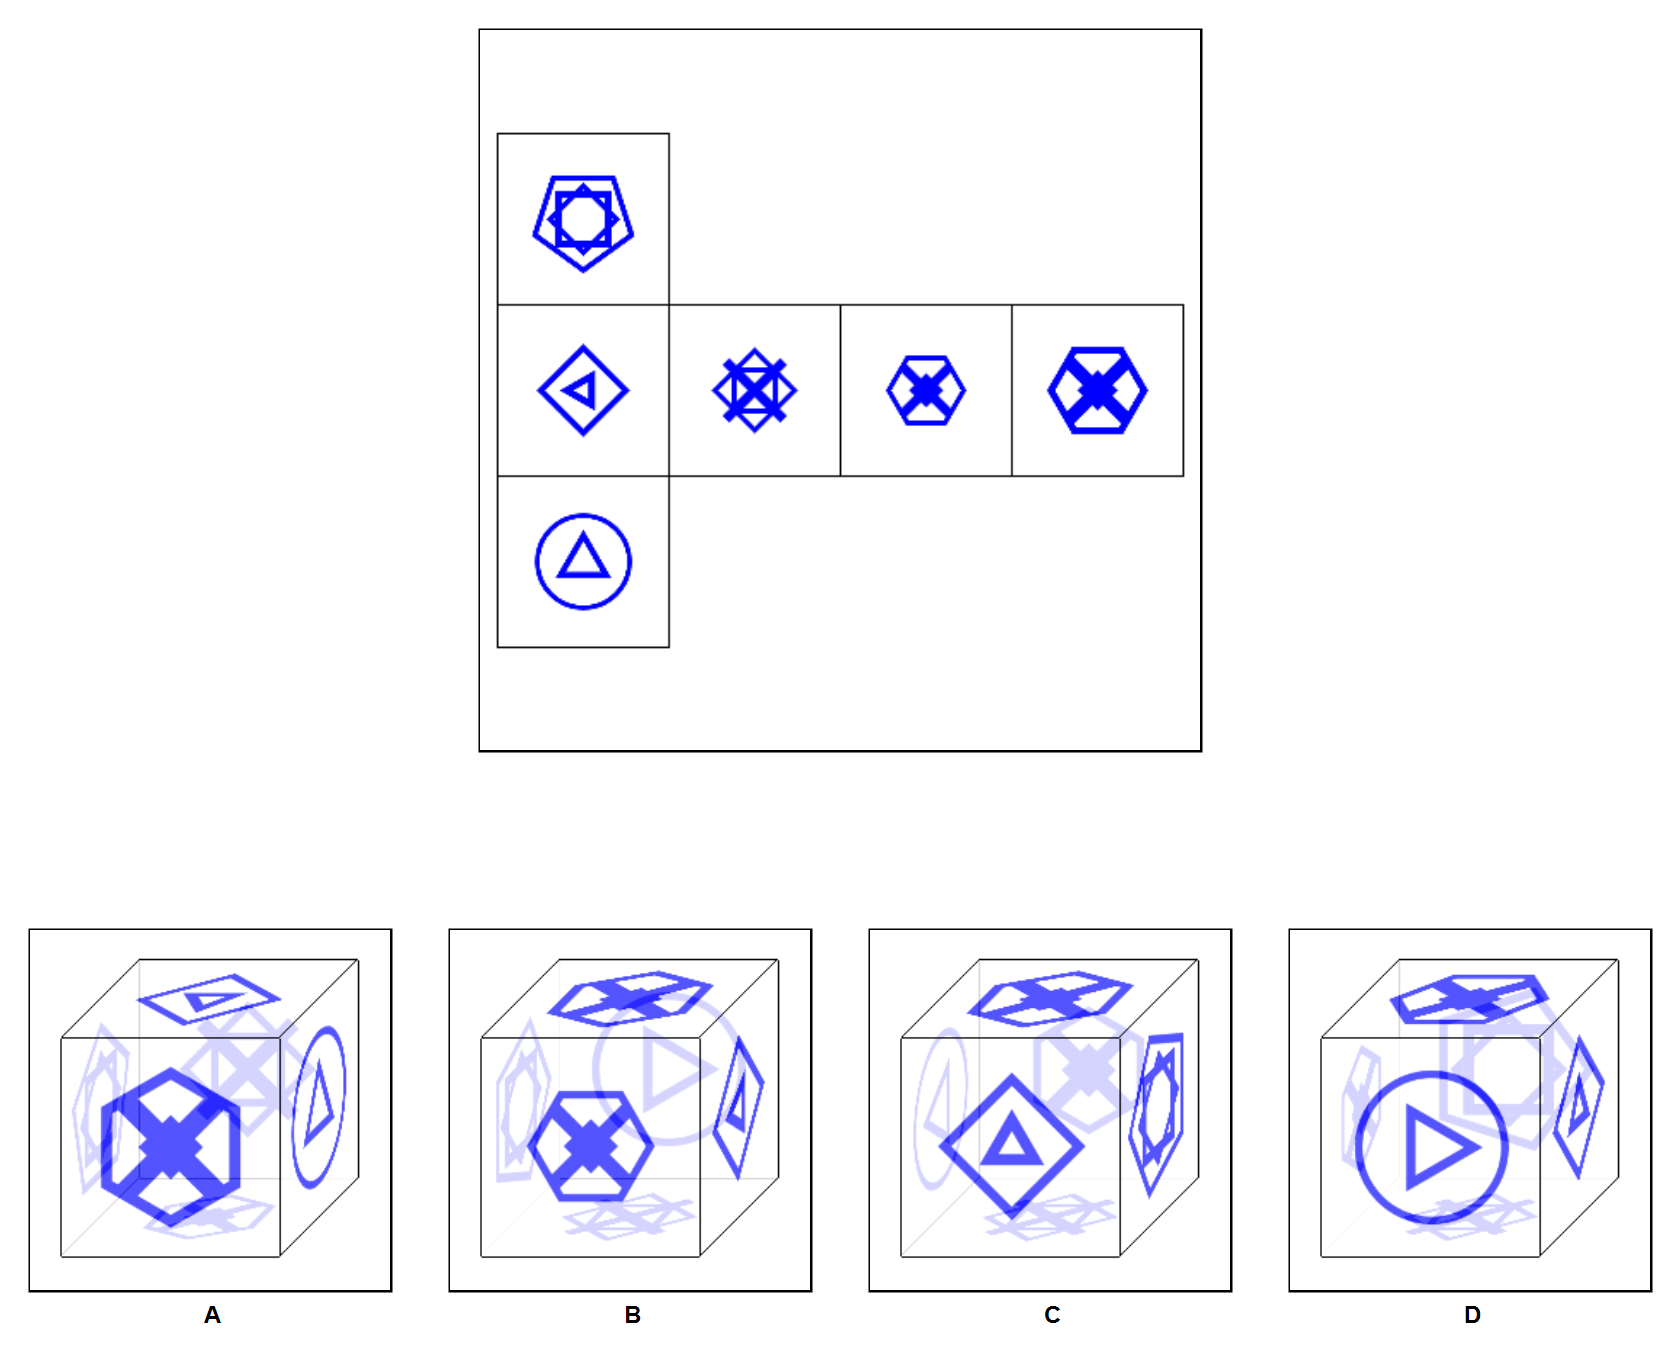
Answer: B